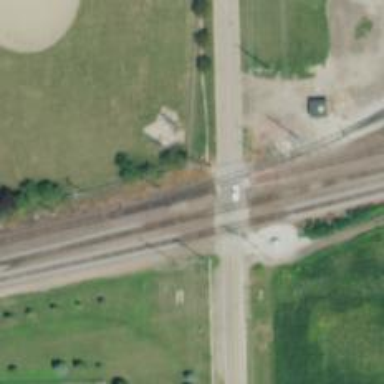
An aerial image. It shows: Railway level crossing.